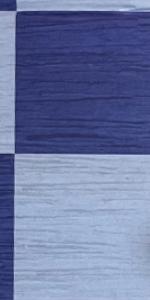
Label: Empty